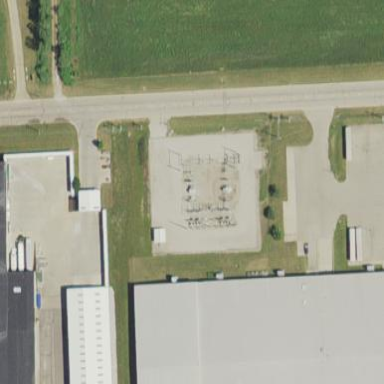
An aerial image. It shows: Power substation.